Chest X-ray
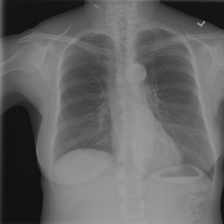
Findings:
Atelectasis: negative
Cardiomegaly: negative
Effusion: negative
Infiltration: negative
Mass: negative
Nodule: negative
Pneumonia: negative
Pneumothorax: negative
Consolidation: negative
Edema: negative
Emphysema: negative
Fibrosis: negative
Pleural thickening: negative
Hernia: negative